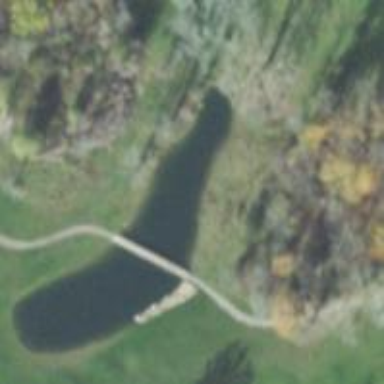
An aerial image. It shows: Peaceful pond surrounded by nature.